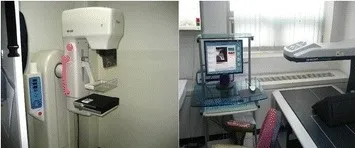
The room where mammography and bone marrow density tests were performed.
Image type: radiology (x_ray)